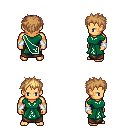
a pixel art fantasy rpg character, male body template, human, tanned skin, sash dress, robe skirt, light blonde bedhead hairstyle, white cloth bracers, four views (front, back, left, right), 2x2 character sprite sheet, small pixel art, hard edges, no anti-aliasing